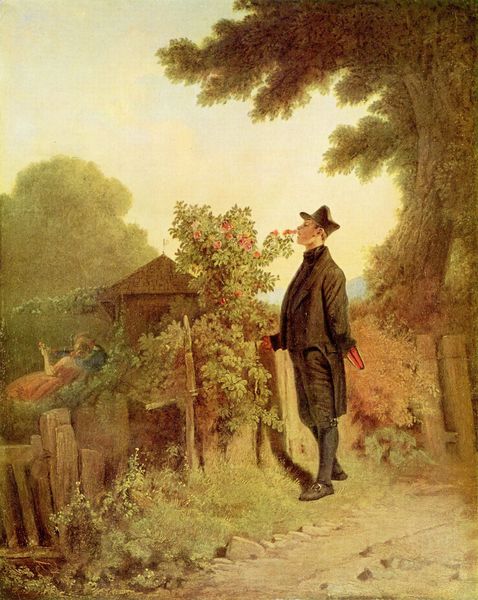
Titel: Rosenduft-Erinnerung
Künstler: Carl Spitzweg
Standort: Frankfurt (am Main)
Institution: Das Städel, Städelsches Kunstinstitut und Städtische Galerie
Schlagwörter: baum, blau, dunkel, gemälde, himmel, mann, schatten, wolken, bäume, gelb, grün, landschaft, mädchen, sand, blume, blumen, braun, frau, grau, hell, holz, hut, kleid, licht, männer, nase, ohr, profil, rücken, schwarz, straße, weiss, blick, dach, dame, gebäude, gras, haus, rose, rosen, rot, weg, wiese, wolke, zaun, malerei, anzug, hose, jacke, jung, kappe, mütze, bibel, stein, steine, herr, portrait, porträt, öl, baumstamm, natur, stamm, strauch, busch, büsche, gebüsch, hütte, pfad, sonne, trampelpfad, land, mantel, paar, kinn, rosa, voyeur, wald, genre, stock, garten, deutschland, sommer, kuss, küssen, liebe, liegen, schlafend, schuhe, stab, berge, tag, gartenzaun, ausflug, idylle, romantik, ölgemälde, beobachter, häuschen, frack, deutsch, bretter, junge, liegend, gehrock, frühling, tor, strümpfe, stümpfe, penis, pärchen, carl spitzweg, spitzweg, buch, spaziergang, lichtung, steht, uniform, laubbaum, sonnig, ganzfigur, biedermeier, liebespaar, duft, jüngling, pfarrer, verliebt, wanderer, riechen, liebende, sonnenschein, rosenstrauch, gesträuch, planzen, spaziergänger, baumrinde, gelblich, verstecken, kräuter, laube, wanderung, schrebergarten, wegesrand, rosenstock, bretterzaun, sonnen, locus amoenus, gartenhaus, biedermaier, gartenlaube, gartenhäuschen, ligen, spanner, knickerbocker, himmelö, recken, zeun, hise, rosenbusch, duften, landschaf, richen, bidermeiaer, rosenstruach, schildmützemütze, spion, 1850, briefteräger, hptte, lokus amoenus, boum, 신사, 꽃, 정원, 여인, 오두막, 빨강, 울타리, 가을